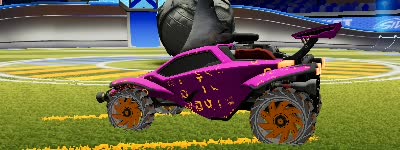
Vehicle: octane